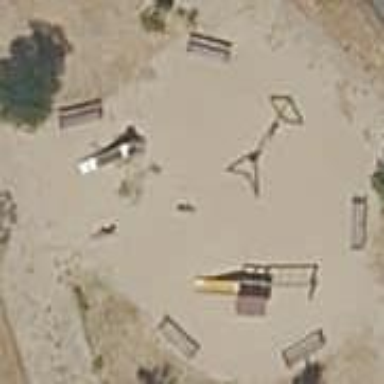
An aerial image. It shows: Playground area for leisure land.